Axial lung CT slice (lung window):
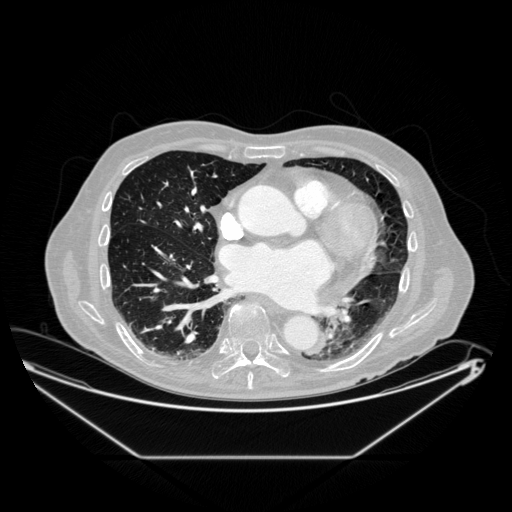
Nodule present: no